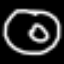
Label: donut